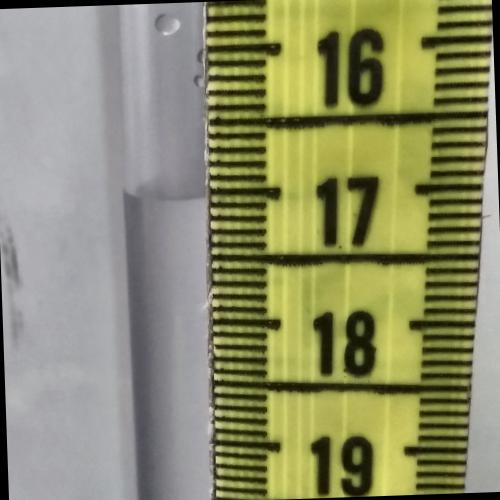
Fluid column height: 17.1 cm